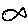
Label: fish